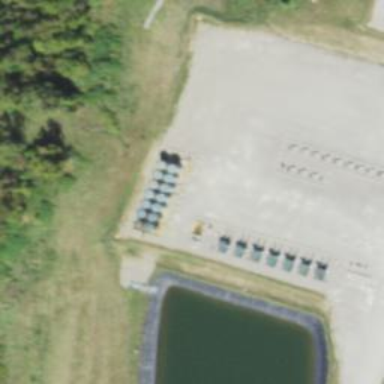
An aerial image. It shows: Storage tank that is man-made.